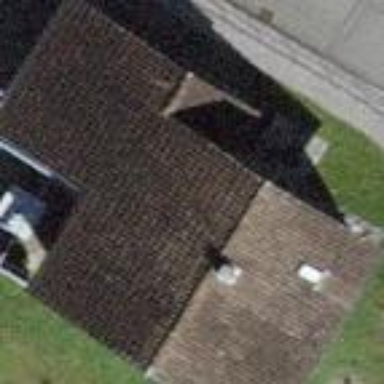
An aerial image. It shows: Building with tiled roof.